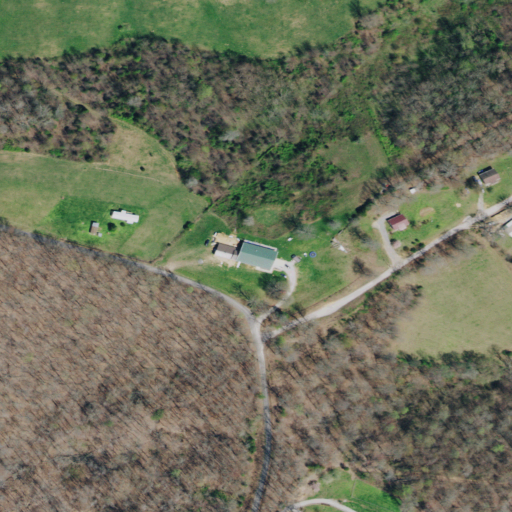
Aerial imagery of ridge(s) in Tennessee named Craig Ridge containing deciduous forest, pasture, open development, grassland, and medium intensity development